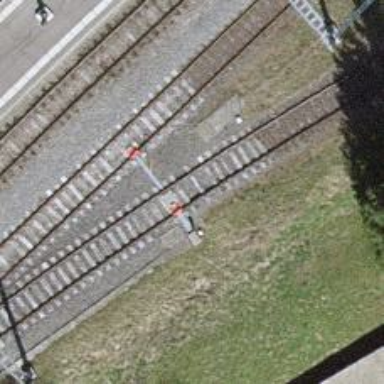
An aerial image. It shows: Railway yard in service.